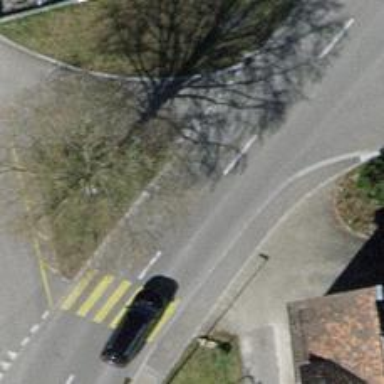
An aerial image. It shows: Uncontrolled zebra crossing on the road.